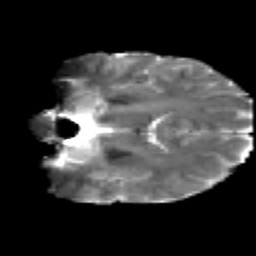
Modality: T2w
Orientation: coronal
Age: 28
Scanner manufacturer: siemens
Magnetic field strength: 3 T
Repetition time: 2.2 s
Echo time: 0.084 s